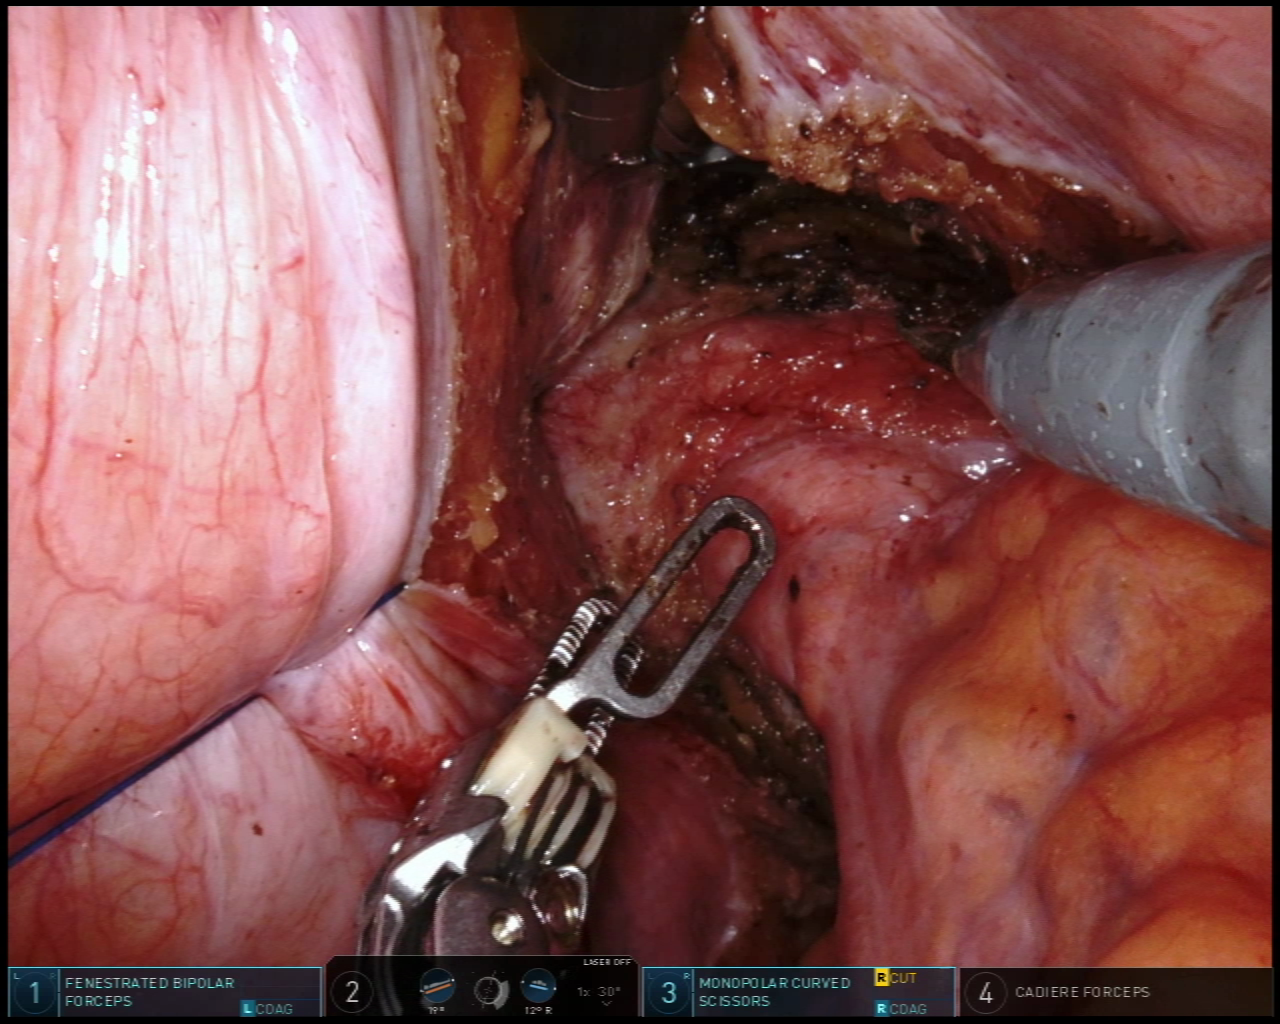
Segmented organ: vesicular_glands
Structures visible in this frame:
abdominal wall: no
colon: no
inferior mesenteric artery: no
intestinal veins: no
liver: no
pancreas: no
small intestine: no
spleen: no
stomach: no
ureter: no
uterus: no
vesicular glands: yes